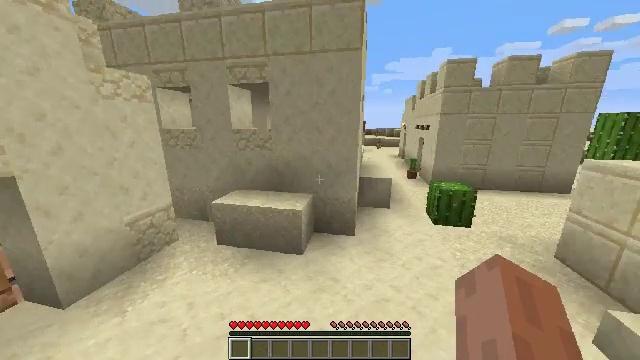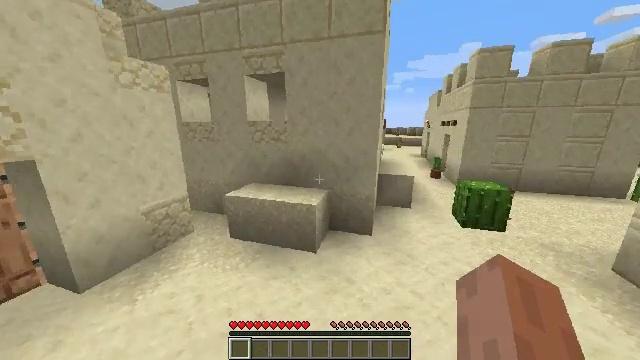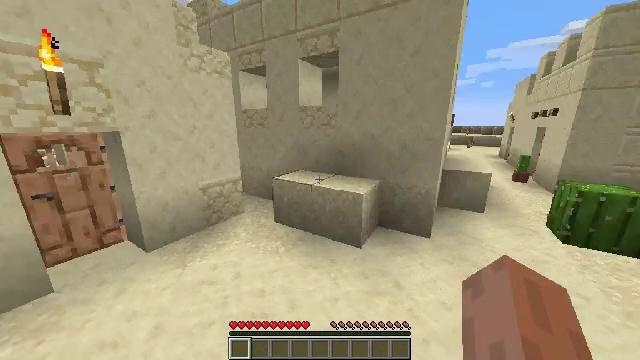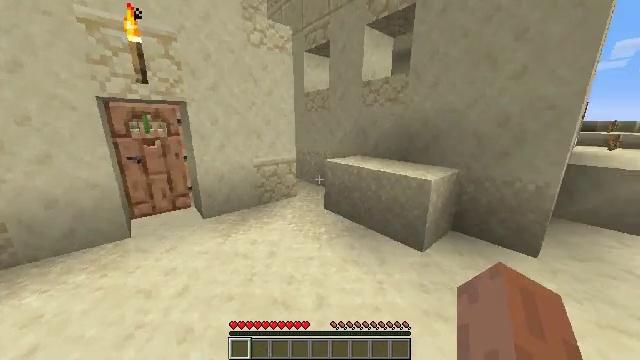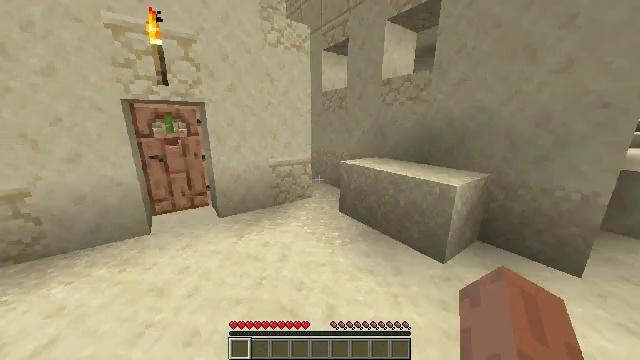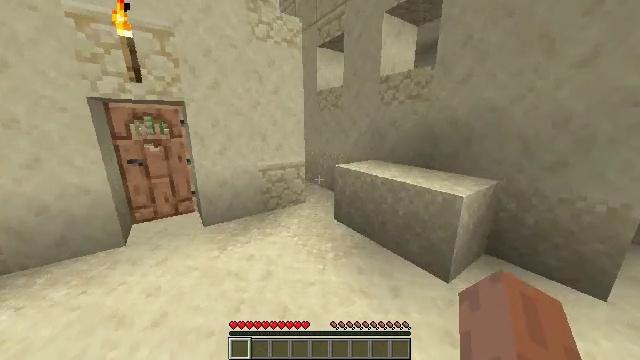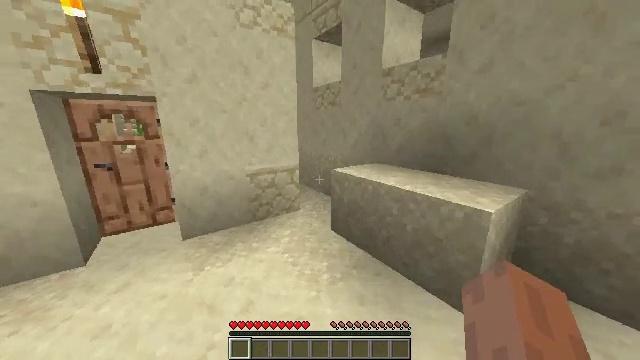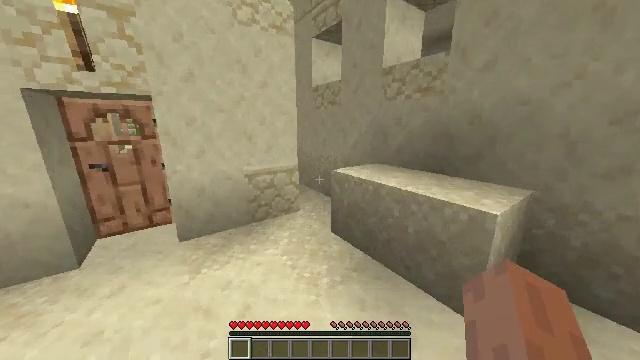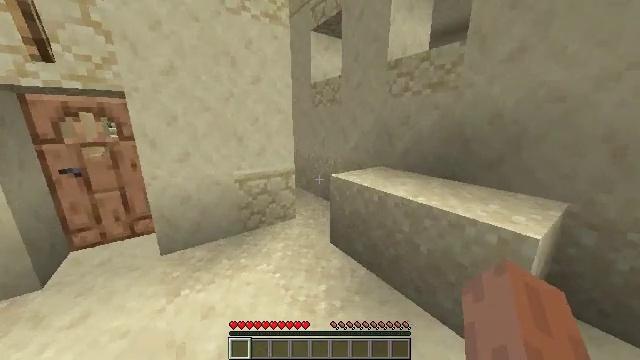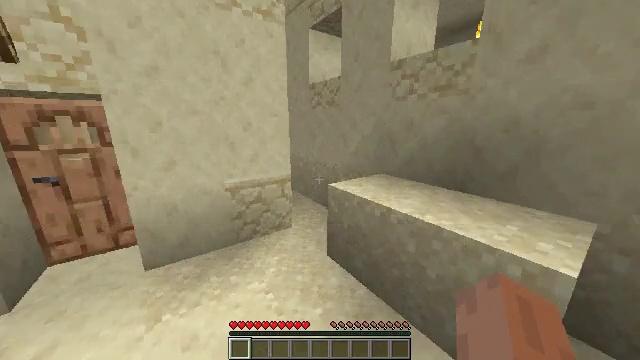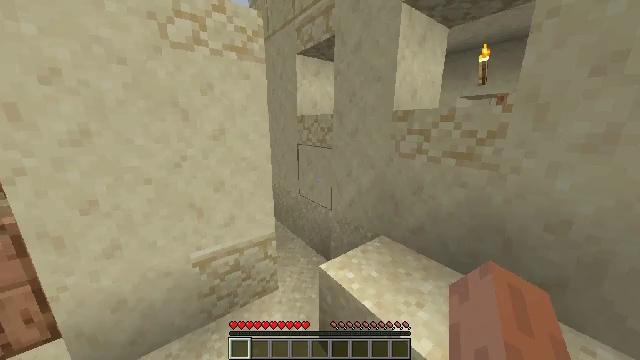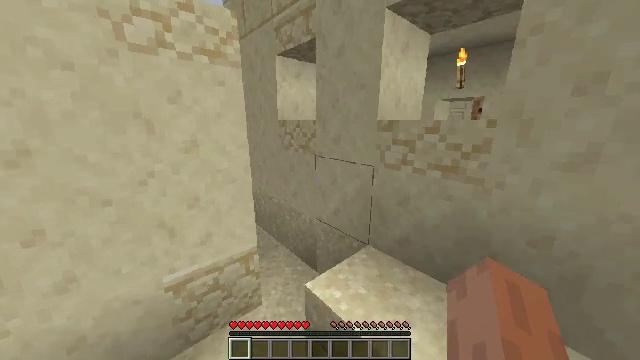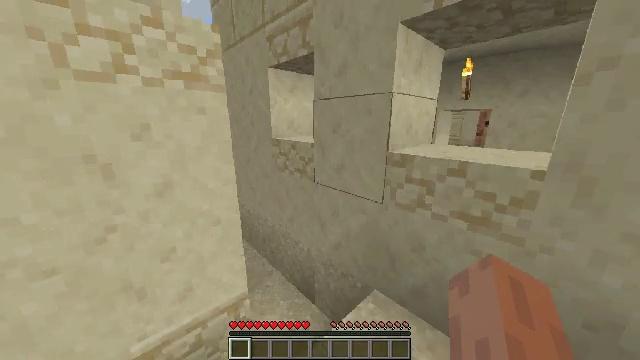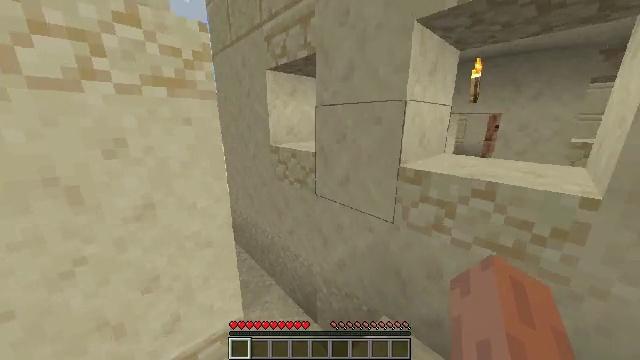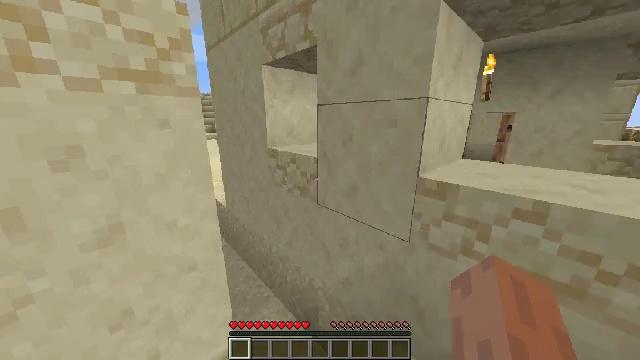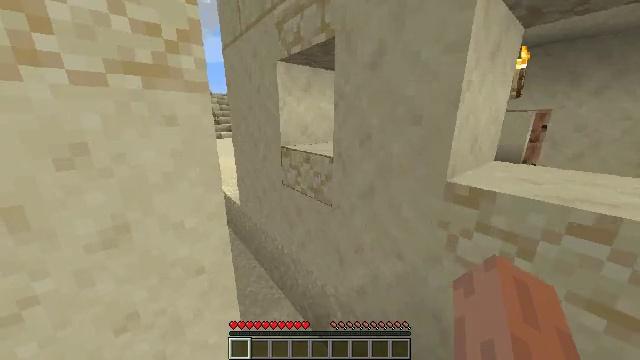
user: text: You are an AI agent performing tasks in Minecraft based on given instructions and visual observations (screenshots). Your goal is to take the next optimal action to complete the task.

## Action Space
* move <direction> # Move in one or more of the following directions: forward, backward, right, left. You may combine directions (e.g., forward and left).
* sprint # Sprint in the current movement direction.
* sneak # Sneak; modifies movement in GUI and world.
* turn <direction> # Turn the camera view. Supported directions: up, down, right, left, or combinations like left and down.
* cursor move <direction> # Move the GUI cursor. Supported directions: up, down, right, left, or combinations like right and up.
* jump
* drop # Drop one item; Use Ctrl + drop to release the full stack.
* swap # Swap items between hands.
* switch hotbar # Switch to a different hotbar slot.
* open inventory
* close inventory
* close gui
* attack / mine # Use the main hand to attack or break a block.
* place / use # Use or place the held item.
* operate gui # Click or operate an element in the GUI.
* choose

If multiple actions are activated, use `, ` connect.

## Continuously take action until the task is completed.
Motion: motion action
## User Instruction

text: Remove a hay block from the inventory.
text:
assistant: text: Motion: move forward, sprint, turn left, attack / mine
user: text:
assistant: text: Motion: move forward, sprint, turn left, attack / mine
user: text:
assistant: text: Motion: move forward, sprint, turn left, attack / mine
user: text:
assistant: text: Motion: move forward, sprint, turn left, attack / mine
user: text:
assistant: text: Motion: move forward, sprint, attack / mine
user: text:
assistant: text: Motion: move forward, sprint, attack / mine
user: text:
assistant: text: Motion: move forward, sprint, attack / mine
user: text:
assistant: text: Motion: move forward, sprint, attack / mine
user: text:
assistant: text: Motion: move forward, attack / mine, jump
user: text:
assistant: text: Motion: move forward, turn right, attack / mine, jump
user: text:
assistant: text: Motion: move forward, turn right, attack / mine, jump
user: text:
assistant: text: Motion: move forward, turn right, attack / mine, jump
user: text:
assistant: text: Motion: move forward, attack / mine, jump
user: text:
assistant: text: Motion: move forward, attack / mine, jump
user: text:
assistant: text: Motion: move forward and move right, turn left, attack / mine, jump
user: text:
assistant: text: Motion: move forward and move right, turn left, attack / mine, jump
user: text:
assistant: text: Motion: move forward and move right, turn left, attack / mine, jump
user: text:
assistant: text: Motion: move forward and move right, turn left, attack / mine, jump
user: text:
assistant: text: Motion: move forward and move right, attack / mine, jump
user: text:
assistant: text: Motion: move forward, sprint, attack / mine, jump
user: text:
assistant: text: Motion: move forward, sprint, attack / mine, jump
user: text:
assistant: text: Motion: move forward, sprint, attack / mine, jump
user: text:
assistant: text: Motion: move forward, sprint, attack / mine, jump
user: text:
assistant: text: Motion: move forward, sprint, attack / mine, jump
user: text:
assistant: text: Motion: move forward, sprint, attack / mine, jump
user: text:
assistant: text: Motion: move forward, sprint, attack / mine, jump
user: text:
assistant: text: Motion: move forward, sprint, turn left, attack / mine, jump
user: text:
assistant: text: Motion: move forward, sprint, turn left, attack / mine, jump
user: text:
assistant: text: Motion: move forward, sprint, attack / mine, jump
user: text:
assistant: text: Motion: move forward, sprint, attack / mine, jump